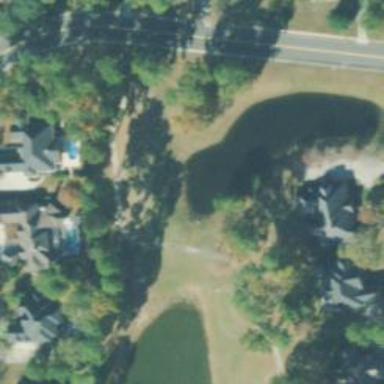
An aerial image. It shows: Water hazard on golf course. The hazard is natural water feature.